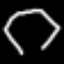
Label: diamond